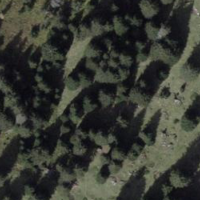
EUNIS habitat code: 44
Species observed at this site:
Rhododendron ferrugineum